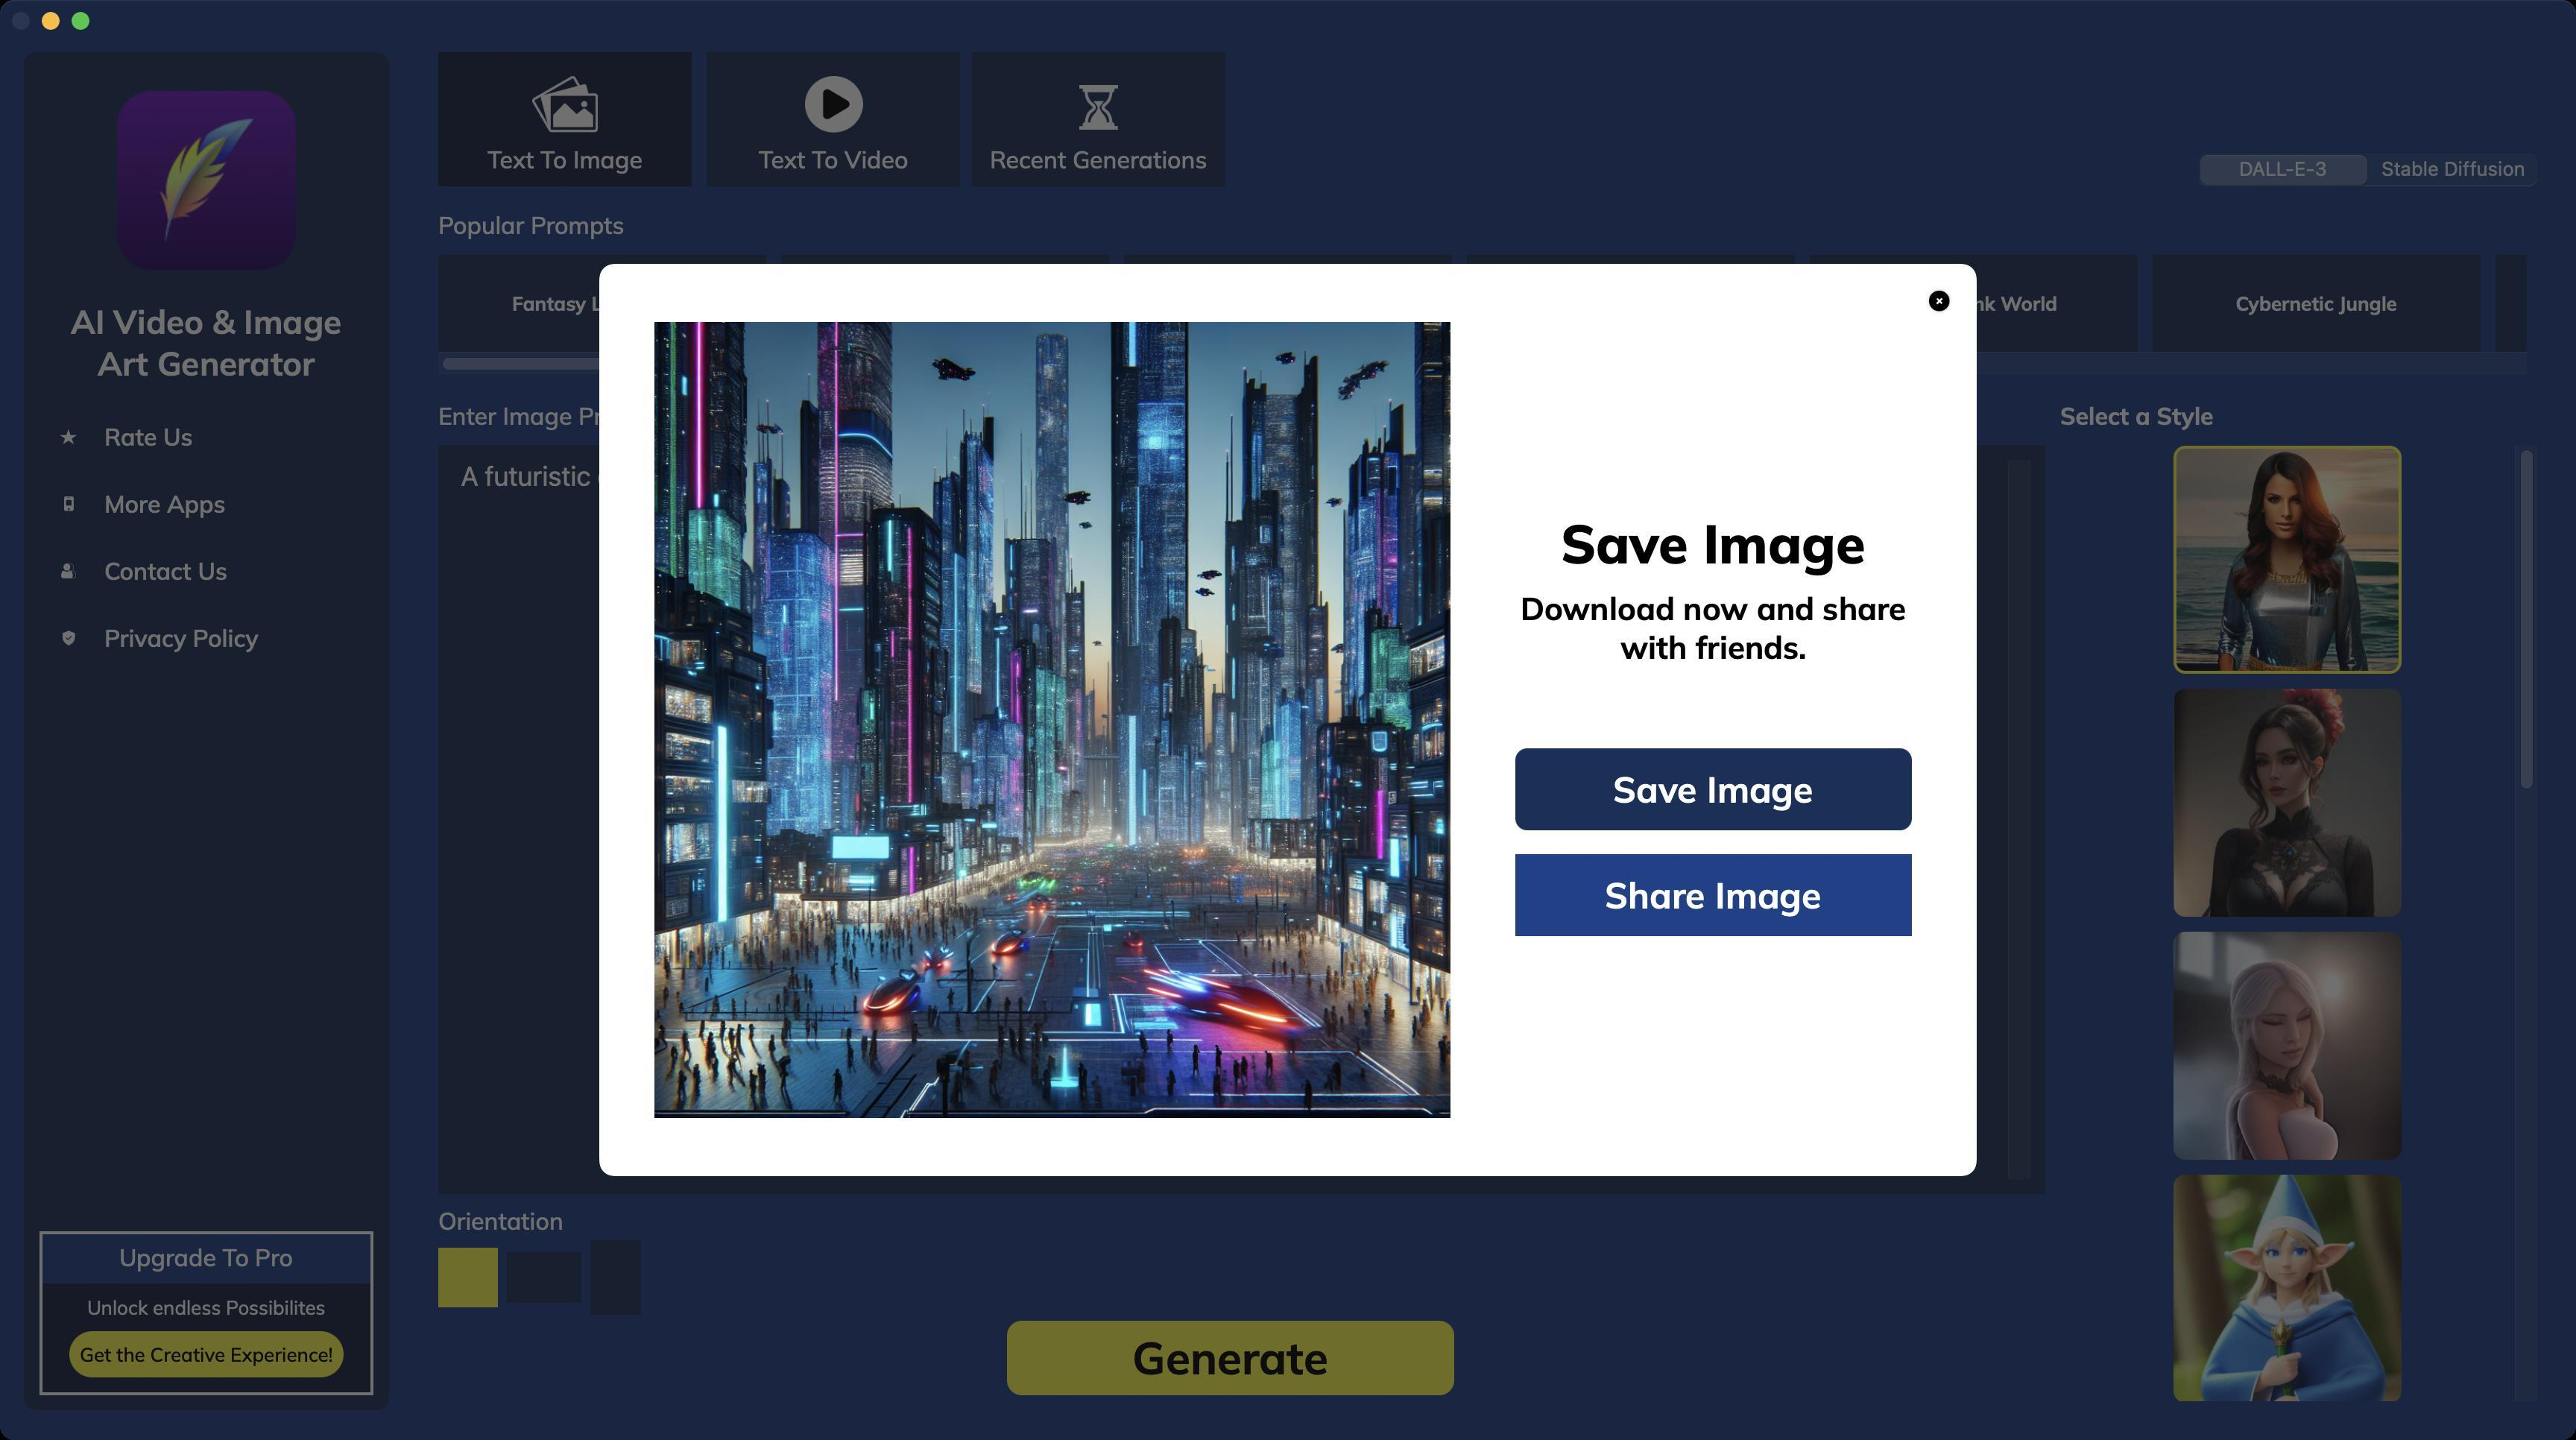
Accessibility tree:
{"name": "", "role": "AXWindow", "description": null, "role_description": "standard window", "value": null, "position": "0.00;45.00", "size": "1728;966", "children": [{"name": null, "role": "AXImage", "description": "icon", "role_description": "image", "value": null, "position": "78.50;61.00", "size": "120;120", "children": []}, {"name": null, "role": "AXStaticText", "description": null, "role_description": "text", "value": "AI Video & Image\nArt Generator", "position": "43.50;202.00", "size": "190;56", "children": []}, {"name": null, "role": "AXStaticText", "description": null, "role_description": "text", "value": "Upgrade To Pro", "position": "78.00;833.50", "size": "121;20", "children": []}, {"name": null, "role": "AXStaticText", "description": null, "role_description": "text", "value": "Unlock endless Possibilites", "position": "56.50;869.00", "size": "164;16", "children": []}, {"name": "Get_the_Creative_Experience!", "role": "AXButton", "description": null, "role_description": "button", "value": null, "position": "46.50;893.00", "size": "184;31", "children": []}, {"name": null, "role": "AXScrollArea", "description": null, "role_description": "scroll area", "value": null, "position": "26.00;278.00", "size": "225;540", "children": [{"name": null, "role": "AXList", "description": null, "role_description": "collection", "value": null, "position": "26.00;278.00", "size": "225;540", "children": [{"name": null, "role": "AXList", "description": null, "role_description": "section", "value": null, "position": "26.00;278.00", "size": "225;165", "children": [{"name": null, "role": "AXGroup", "description": null, "role_description": "group", "value": null, "position": "26.00;278.00", "size": "225;30", "children": [{"name": null, "role": "AXImage", "description": "rateUS", "role_description": "image", "value": null, "position": "36.00;288.00", "size": "20;10", "children": []}, {"name": null, "role": "AXStaticText", "description": null, "role_description": "text", "value": "Rate Us", "position": "68.00;283.00", "size": "175;20", "children": []}]}, {"name": null, "role": "AXGroup", "description": null, "role_description": "group", "value": null, "position": "26.00;323.00", "size": "225;30", "children": [{"name": null, "role": "AXImage", "description": "moreApps", "role_description": "image", "value": null, "position": "36.00;333.00", "size": "20;10", "children": []}, {"name": null, "role": "AXStaticText", "description": null, "role_description": "text", "value": "More Apps", "position": "68.00;328.00", "size": "175;20", "children": []}]}, {"name": null, "role": "AXGroup", "description": null, "role_description": "group", "value": null, "position": "26.00;368.00", "size": "225;30", "children": [{"name": null, "role": "AXImage", "description": "ContactUS", "role_description": "image", "value": null, "position": "36.00;378.00", "size": "20;10", "children": []}, {"name": null, "role": "AXStaticText", "description": null, "role_description": "text", "value": "Contact Us", "position": "68.00;373.00", "size": "175;20", "children": []}]}, {"name": null, "role": "AXGroup", "description": null, "role_description": "group", "value": null, "position": "26.00;413.00", "size": "225;30", "children": [{"name": null, "role": "AXImage", "description": "privacy", "role_description": "image", "value": null, "position": "36.00;423.00", "size": "20;10", "children": []}, {"name": null, "role": "AXStaticText", "description": null, "role_description": "text", "value": "Privacy Policy", "position": "68.00;418.00", "size": "175;20", "children": []}]}]}]}]}, {"name": null, "role": "AXStaticText", "description": null, "role_description": "text", "value": "Text To Image", "position": "325.00;97.00", "size": "108;20", "children": []}, {"name": null, "role": "AXImage", "description": "ImageBtn", "role_description": "image", "value": null, "position": "352.00;51.00", "size": "54;38", "children": []}, {"name": null, "role": "AXStaticText", "description": null, "role_description": "text", "value": "Text To Video", "position": "507.00;97.00", "size": "104;20", "children": []}, {"name": null, "role": "AXImage", "description": "PlayBtn", "role_description": "image", "value": null, "position": "532.00;51.00", "size": "54;38", "children": []}, {"name": null, "role": "AXStaticText", "description": null, "role_description": "text", "value": "Popular Prompts", "position": "292.00;141.00", "size": "129;20", "children": []}, {"name": null, "role": "AXScrollArea", "description": null, "role_description": "scroll area", "value": null, "position": "294.00;171.00", "size": "1401;80", "children": [{"name": null, "role": "AXList", "description": null, "role_description": "collection", "value": null, "position": "294.00;171.00", "size": "2290;65", "children": [{"name": null, "role": "AXList", "description": null, "role_description": "section", "value": null, "position": "294.00;163.50", "size": "2290;80", "children": [{"name": null, "role": "AXGroup", "description": null, "role_description": "group", "value": null, "position": "294.00;163.50", "size": "220;80", "children": [{"name": null, "role": "AXStaticText", "description": null, "role_description": "text", "value": "Fantasy Landscape", "position": "302.00;195.50", "size": "204;16", "children": []}]}, {"name": null, "role": "AXGroup", "description": null, "role_description": "group", "value": null, "position": "524.00;163.50", "size": "220;80", "children": [{"name": null, "role": "AXStaticText", "description": null, "role_description": "text", "value": "Sci-Fi Cityscape", "position": "532.00;195.50", "size": "204;16", "children": []}]}, {"name": null, "role": "AXGroup", "description": null, "role_description": "group", "value": null, "position": "754.00;163.50", "size": "220;80", "children": [{"name": null, "role": "AXStaticText", "description": null, "role_description": "text", "value": "Enchanted Forest", "position": "762.00;195.50", "size": "204;16", "children": []}]}, {"name": null, "role": "AXGroup", "description": null, "role_description": "group", "value": null, "position": "984.00;163.50", "size": "220;80", "children": [{"name": null, "role": "AXStaticText", "description": null, "role_description": "text", "value": "Underwater Paradise", "position": "992.00;195.50", "size": "204;16", "children": []}]}, {"name": null, "role": "AXGroup", "description": null, "role_description": "group", "value": null, "position": "1214.00;163.50", "size": "220;80", "children": [{"name": null, "role": "AXStaticText", "description": null, "role_description": "text", "value": "Steampunk World", "position": "1222.00;195.50", "size": "204;16", "children": []}]}, {"name": null, "role": "AXGroup", "description": null, "role_description": "group", "value": null, "position": "1444.00;163.50", "size": "220;80", "children": [{"name": null, "role": "AXStaticText", "description": null, "role_description": "text", "value": "Cybernetic Jungle", "position": "1452.00;195.50", "size": "204;16", "children": []}]}, {"name": null, "role": "AXGroup", "description": null, "role_description": "group", "value": null, "position": "1674.00;163.50", "size": "220;80", "children": [{"name": null, "role": "AXStaticText", "description": null, "role_description": "text", "value": "Post-Apocalyptic Wasteland", "position": "1682.00;195.50", "size": "204;16", "children": []}]}, {"name": null, "role": "AXGroup", "description": null, "role_description": "group", "value": null, "position": "1904.00;163.50", "size": "220;80", "children": [{"name": null, "role": "No role", "description": "", "role_description": "", "value": null, "position": "", "size": "", "children": []}]}, {"name": null, "role": "AXGroup", "description": null, "role_description": "group", "value": null, "position": "2134.00;163.50", "size": "220;80", "children": [{"name": null, "role": "No role", "description": "", "role_description": "", "value": null, "position": "", "size": "", "children": []}]}, {"name": null, "role": "AXGroup", "description": null, "role_description": "group", "value": null, "position": "2364.00;163.50", "size": "220;80", "children": [{"name": null, "role": "No role", "description": "", "role_description": "", "value": null, "position": "", "size": "", "children": []}]}]}]}, {"name": null, "role": "AXScrollBar", "description": null, "role_description": "scroll bar", "value": 0.0, "position": "294.00;236.00", "size": "1401;15", "children": [{"name": null, "role": "AXValueIndicator", "description": null, "role_description": "value indicator", "value": 0.0, "position": "296.00;236.00", "size": "854;15", "children": []}, {"name": null, "role": "AXButton", "description": null, "role_description": "increment arrow button", "value": null, "position": "294.00;236.00", "size": "0;0", "children": []}, {"name": null, "role": "AXButton", "description": null, "role_description": "decrement arrow button", "value": null, "position": "294.00;236.00", "size": "0;0", "children": []}, {"name": null, "role": "AXButton", "description": null, "role_description": "increment page button", "value": null, "position": "1151.00;236.00", "size": "544;15", "children": []}, {"name": null, "role": "AXButton", "description": null, "role_description": "decrement page button", "value": null, "position": "294.00;236.00", "size": "2;15", "children": []}]}]}, {"name": null, "role": "AXStaticText", "description": null, "role_description": "text", "value": "Enter Image Prompt ", "position": "292.00;269.00", "size": "158;20", "children": []}, {"name": null, "role": "AXScrollArea", "description": null, "role_description": "scroll area", "value": null, "position": "304.00;309.00", "size": "1058;482", "children": [{"name": null, "role": "AXTextArea", "description": null, "role_description": "text entry area", "value": "A futuristic cityscape at night, illuminated by neon lights and bustling with flying vehicles and advanced architecture.", "position": "304.00;309.00", "size": "1043;482", "children": []}, {"name": null, "role": "AXScrollBar", "description": null, "role_description": "scroll bar", "value": 0.0, "position": "1347.00;309.00", "size": "15;482", "children": []}]}, {"name": null, "role": "AXStaticText", "description": null, "role_description": "text", "value": "Orientation", "position": "292.00;809.00", "size": "88;20", "children": []}, {"name": "Generate", "role": "AXButton", "description": null, "role_description": "button", "value": null, "position": "675.50;886.00", "size": "300;50", "children": []}, {"name": null, "role": "AXScrollArea", "description": null, "role_description": "scroll area", "value": null, "position": "1382.00;299.00", "size": "320;641", "children": [{"name": null, "role": "AXList", "description": null, "role_description": "collection", "value": null, "position": "1382.00;299.00", "size": "305;1783", "children": [{"name": null, "role": "AXList", "description": null, "role_description": "section", "value": null, "position": "1458.00;299.00", "size": "153;1783", "children": [{"name": null, "role": "AXGroup", "description": null, "role_description": "group", "value": null, "position": "1458.00;299.00", "size": "153;153", "children": [{"name": null, "role": "AXImage", "description": "midjourney", "role_description": "image", "value": null, "position": "1458.00;299.00", "size": "153;153", "children": []}]}, {"name": null, "role": "AXGroup", "description": null, "role_description": "group", "value": null, "position": "1458.00;462.00", "size": "153;153", "children": [{"name": null, "role": "AXImage", "description": "dream shaper 8797", "role_description": "image", "value": null, "position": "1458.00;462.00", "size": "153;153", "children": []}]}, {"name": null, "role": "AXGroup", "description": null, "role_description": "group", "value": null, "position": "1458.00;625.00", "size": "153;153", "children": [{"name": null, "role": "AXImage", "description": "babes", "role_description": "image", "value": null, "position": "1458.00;625.00", "size": "153;153", "children": []}]}, {"name": null, "role": "AXGroup", "description": null, "role_description": "group", "value": null, "position": "1458.00;788.00", "size": "153;153", "children": [{"name": null, "role": "AXImage", "description": "deliberateappfactory", "role_description": "image", "value": null, "position": "1458.00;788.00", "size": "153;153", "children": []}]}, {"name": null, "role": "AXGroup", "description": null, "role_description": "group", "value": null, "position": "1458.00;951.00", "size": "153;153", "children": [{"name": null, "role": "No role", "description": "", "role_description": "", "value": null, "position": "", "size": "", "children": []}]}, {"name": null, "role": "AXGroup", "description": null, "role_description": "group", "value": null, "position": "1458.00;1114.00", "size": "153;153", "children": [{"name": null, "role": "No role", "description": "", "role_description": "", "value": null, "position": "", "size": "", "children": []}]}, {"name": null, "role": "AXGroup", "description": null, "role_description": "group", "value": null, "position": "1458.00;1277.00", "size": "153;153", "children": [{"name": null, "role": "No role", "description": "", "role_description": "", "value": null, "position": "", "size": "", "children": []}]}, {"name": null, "role": "AXGroup", "description": null, "role_description": "group", "value": null, "position": "1458.00;1440.00", "size": "153;153", "children": [{"name": null, "role": "No role", "description": "", "role_description": "", "value": null, "position": "", "size": "", "children": []}]}, {"name": null, "role": "AXGroup", "description": null, "role_description": "group", "value": null, "position": "1458.00;1603.00", "size": "153;153", "children": [{"name": null, "role": "No role", "description": "", "role_description": "", "value": null, "position": "", "size": "", "children": []}]}, {"name": null, "role": "AXGroup", "description": null, "role_description": "group", "value": null, "position": "1458.00;1766.00", "size": "153;153", "children": [{"name": null, "role": "No role", "description": "", "role_description": "", "value": null, "position": "", "size": "", "children": []}]}, {"name": null, "role": "AXGroup", "description": null, "role_description": "group", "value": null, "position": "1458.00;1929.00", "size": "153;153", "children": [{"name": null, "role": "No role", "description": "", "role_description": "", "value": null, "position": "", "size": "", "children": []}]}]}]}, {"name": null, "role": "AXScrollBar", "description": null, "role_description": "scroll bar", "value": 0.0, "position": "1687.00;299.00", "size": "15;641", "children": [{"name": null, "role": "AXValueIndicator", "description": null, "role_description": "value indicator", "value": 0.0, "position": "1687.00;301.00", "size": "15;229", "children": []}, {"name": null, "role": "AXButton", "description": null, "role_description": "increment arrow button", "value": null, "position": "1687.00;299.00", "size": "0;0", "children": []}, {"name": null, "role": "AXButton", "description": null, "role_description": "decrement arrow button", "value": null, "position": "1687.00;299.00", "size": "0;0", "children": []}, {"name": null, "role": "AXButton", "description": null, "role_description": "increment page button", "value": null, "position": "1687.00;530.50", "size": "15;410", "children": []}, {"name": null, "role": "AXButton", "description": null, "role_description": "decrement page button", "value": null, "position": "1687.00;299.00", "size": "15;2", "children": []}]}]}, {"name": null, "role": "AXStaticText", "description": null, "role_description": "text", "value": "Select a Style", "position": "1380.00;269.00", "size": "107;20", "children": []}, {"name": null, "role": "AXStaticText", "description": null, "role_description": "text", "value": "Recent Generations", "position": "662.00;97.00", "size": "150;20", "children": []}, {"name": null, "role": "AXImage", "description": "history", "role_description": "image", "value": null, "position": "722.00;57.00", "size": "30;30", "children": []}, {"name": null, "role": "AXRadioGroup", "description": null, "role_description": "radio group", "value": "{\n    \"name\": null,\n    \"role\": \"AXRadioButton\",\n    \"description\": \"DALL-E-3\",\n    \"role_description\": \"radio button\",\n    \"value\": 1,\n    \"position\": \"1473.00;102.00\",\n    \"size\": \"116;24\",\n    \"children\": []\n}", "position": "1473.00;102.00", "size": "231;24", "children": [{"name": null, "role": "AXRadioButton", "description": "DALL-E-3", "role_description": "radio button", "value": 1, "position": "1473.00;102.00", "size": "116;24", "children": []}, {"name": null, "role": "AXRadioButton", "description": "Stable Diffusion", "role_description": "radio button", "value": 0, "position": "1589.00;102.00", "size": "115;24", "children": []}]}, {"name": null, "role": "AXButton", "description": null, "role_description": "close button", "value": null, "position": "7.00;6.00", "size": "14;16", "children": []}, {"name": null, "role": "AXButton", "description": null, "role_description": "zoom button", "value": null, "position": "47.00;6.00", "size": "14;16", "children": [{"name": null, "role": "AXGroup", "description": null, "role_description": "group", "value": null, "position": "47.00;6.00", "size": "14;16", "children": [{"name": null, "role": "AXGroup", "description": null, "role_description": "group", "value": null, "position": "47.00;6.00", "size": "14;16", "children": []}]}]}, {"name": null, "role": "AXButton", "description": null, "role_description": "minimize button", "value": null, "position": "27.00;6.00", "size": "14;16", "children": []}, {"name": null, "role": "AXStaticText", "description": null, "role_description": "text", "value": "", "position": "859.00;5.00", "size": "10;16", "children": []}, {"name": null, "role": "AXSheet", "description": null, "role_description": "sheet", "value": null, "position": "402.00;177.00", "size": "924;612", "children": [{"name": null, "role": "AXImage", "description": "", "role_description": "image", "value": null, "position": "438.00;216.00", "size": "535;534", "children": []}, {"name": null, "role": "AXStaticText", "description": null, "role_description": "text", "value": "Save Image", "position": "1045.00;342.00", "size": "209;45", "children": []}, {"name": null, "role": "AXStaticText", "description": null, "role_description": "text", "value": "Download now and share\nwith friends.", "position": "1016.00;395.00", "size": "267;52", "children": []}, {"name": "Save_Image", "role": "AXButton", "description": null, "role_description": "button", "value": null, "position": "1016.50;502.00", "size": "266;55", "children": []}, {"name": "Share_Image", "role": "AXButton", "description": null, "role_description": "button", "value": null, "position": "1016.50;573.00", "size": "266;55", "children": []}, {"name": "", "role": "AXButton", "description": null, "role_description": "button", "value": null, "position": "1291.00;192.00", "size": "20;20", "children": []}]}]}